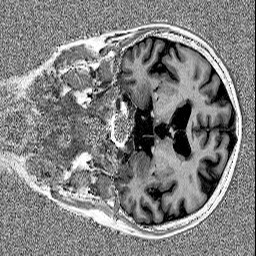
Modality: MP2RAGE
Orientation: coronal
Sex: female